Question: I'm using SyncFusion for Javascript to render charts in my app. I have a StepChart with several series, continuous X axis and unequal intervals between data points. I want to show a tooltip with description when user hovers certain point. But it doesn't work as expected.

It seem's there's some clever algorithm that decides what tooltip should be shown for each area... Unfortunately, it doesn't work for me. It would be enough just to (as my dots are quite big).
'''
$(function() {
$("#container").ejChart({
primaryXAxis: {
valueType: 'datetime',
range: {
min: new Date(1422874800000),
max: new Date(1422878400000),
interval: 5
},
intervalType: 'Minutes'
},
primaryYAxis: {
title: {
text: 'Value'
},
range: {
min: 0,
max: 300
}
},
commonSeriesOptions: {
type: 'stepline',
enableAnimation: true,
marker: {
shape: 'circle',
size: {
height: 12,
width: 12
},
visible: true
},
border: {
width: 2
},
tooltip: {
visible: true,
format: "#point.x#<br/>#series.name# value is #point.y# "
}
},
series: [{
"name": "Line 1",
"enableAnimation": false,
"points": [{
"x": new Date(1422874800000),
"y": 100
}, {
"x": new Date(1422875280000),
"y": 160
}, {
"x": new Date(1422875520000),
"y": 200
}, {
"x": new Date(1422876180000),
"y": 200
}]
}, {
"name": "Line 2",
"enableAnimation": false,
"points": [{
"x": new Date(1422874800000),
"y": 50
}, {
"x": new Date(1422875400000),
"y": 170
}, {
"x": new Date(1422875880000),
"y": 180
}, {
"x": new Date(1422876180000),
"y": 180
}]
}, {
"name": "Line 3",
"enableAnimation": false,
"points": [{
"x": new Date(1422874800000),
"y": 120
}, {
"x": new Date(1422874980000),
"y": 140
}, {
"x": new Date(1422875400000),
"y": 240
}, {
"x": new Date(1422875880000),
"y": 260
}, {
"x": new Date(1422876180000),
"y": 260
}]
}],
canResize: true,
title: {
text: 'Step Chart'
},
legend: {
visible: true
}
});
});
'''
'''
<script src="https://ajax.googleapis.com/ajax/libs/jquery/1.10.1/jquery.min.js"></script>
<script src="http://js.syncfusion.com/demos/web/scripts/jquery.globalize.min.js"></script>
<link href="http://js.syncfusion.com/demos/web/themes/ej.widgets.core.min.css" rel="stylesheet" />
<link href="http://js.syncfusion.com/demos/web/themes/default.css" rel="stylesheet" />
<link href="http://js.syncfusion.com/demos/web/themes/default-responsive.css" rel="stylesheet" />
<link href="http://js.syncfusion.com/demos/web/themes/bootstrap.min.css" rel="stylesheet" />
<link href="http://js.syncfusion.com/demos/web/themes/default-theme/ej.widgets.all.min.css" rel="stylesheet" />
<link href="http://js.syncfusion.com/demos/web/themes/default-theme/ej.theme.min.css" rel="stylesheet" />
<script src="http://js.syncfusion.com/demos/web/scripts/ej.web.all.min.js"></script>
<div class="content-container-fluid">
<div class="row">
<div class="cols-sample-area">
<div id="container"></div>
</div>
</div>
</div>
'''
Any help is appreciated!
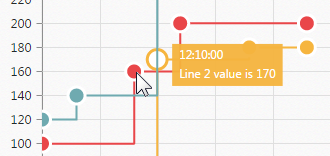
Answer: The stated issue is fixed and fix for this is included in 2015, Vol 1 Essential studio release, which is rolled on first week of April, 2015.This can be downloaded from the below link
Link: <URL>
Let me know if this helps